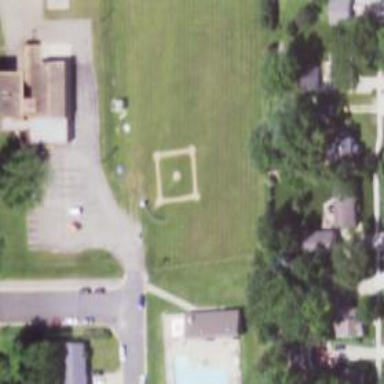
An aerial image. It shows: Baseball pitch for leisure and sports activities.